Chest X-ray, AP view. Patient: 56 years old, sex M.
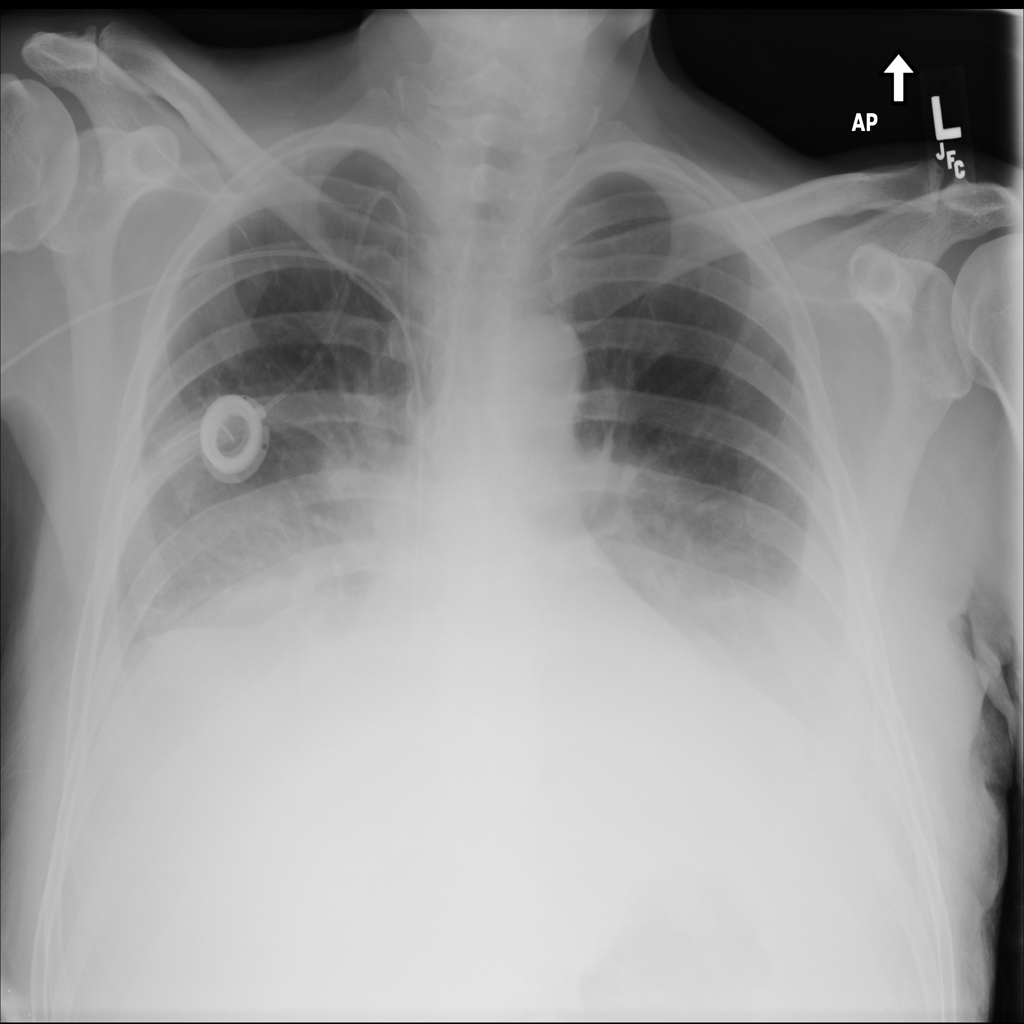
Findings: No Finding